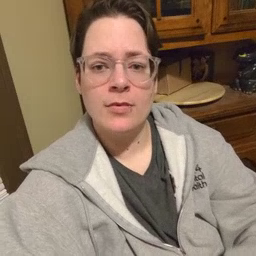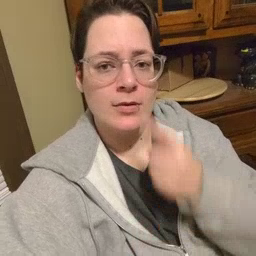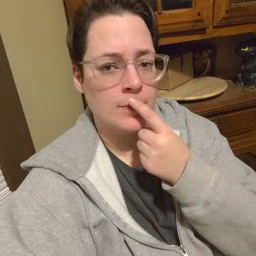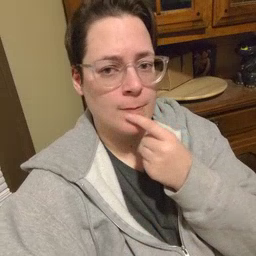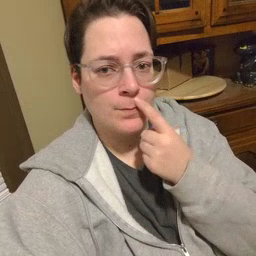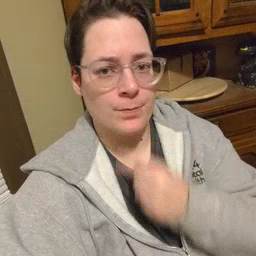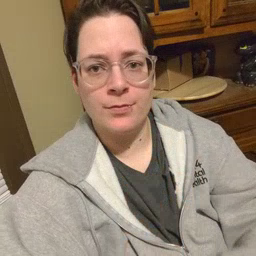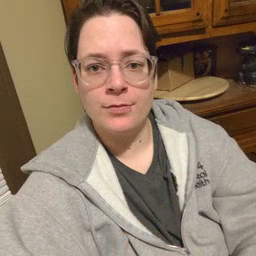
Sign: lips